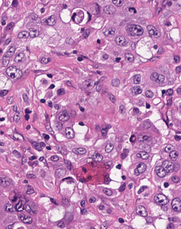
Tumor epithelial tissue: yes
Tumor-associated stroma tissue: no
Normal tissue: no